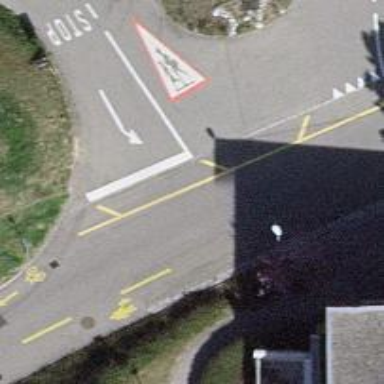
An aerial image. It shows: Stop road.